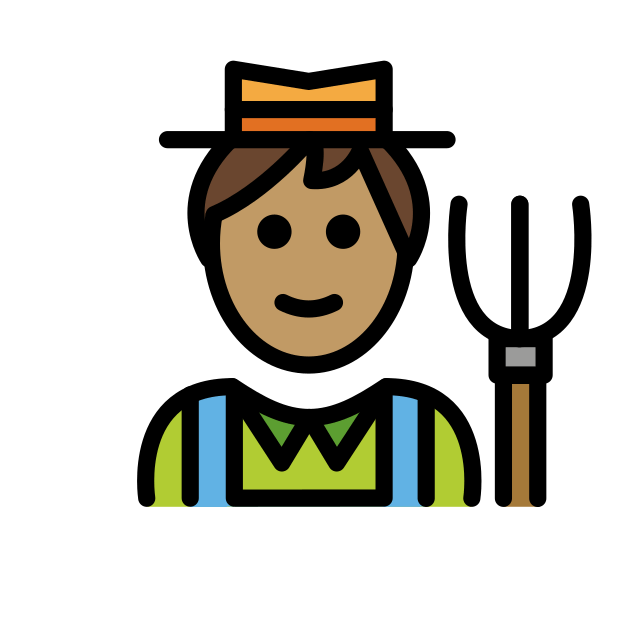
man farmer: medium skin tone